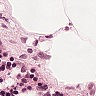
Metastatic tissue present: no